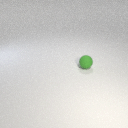
small green rubber sphere